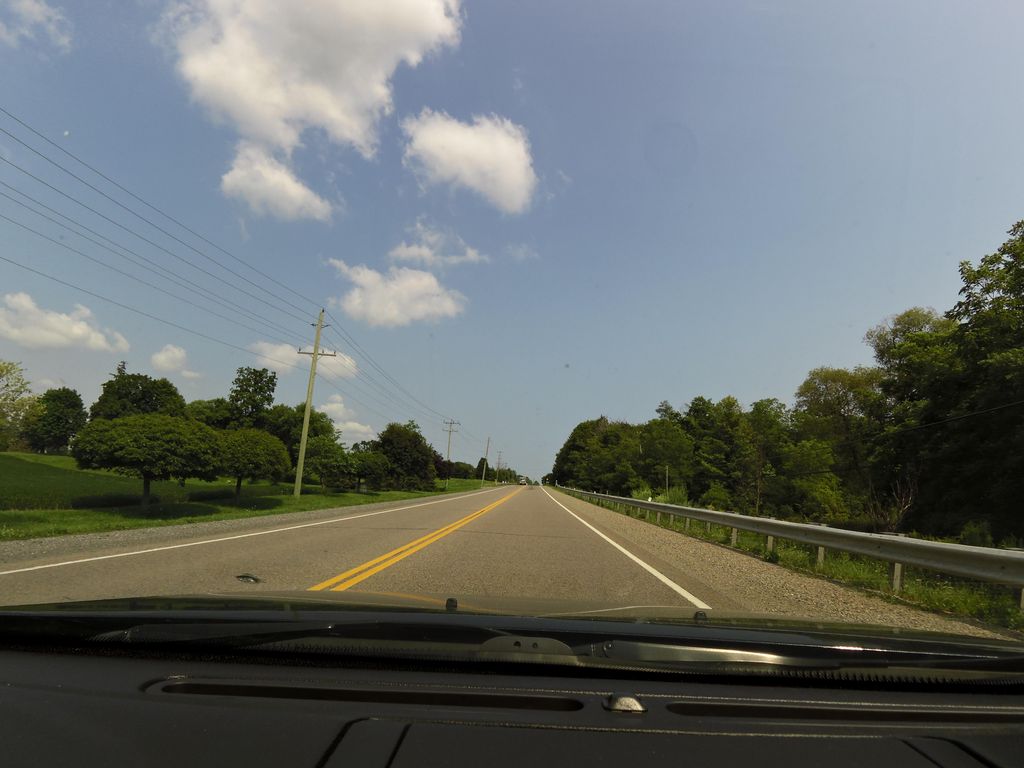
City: hamilton